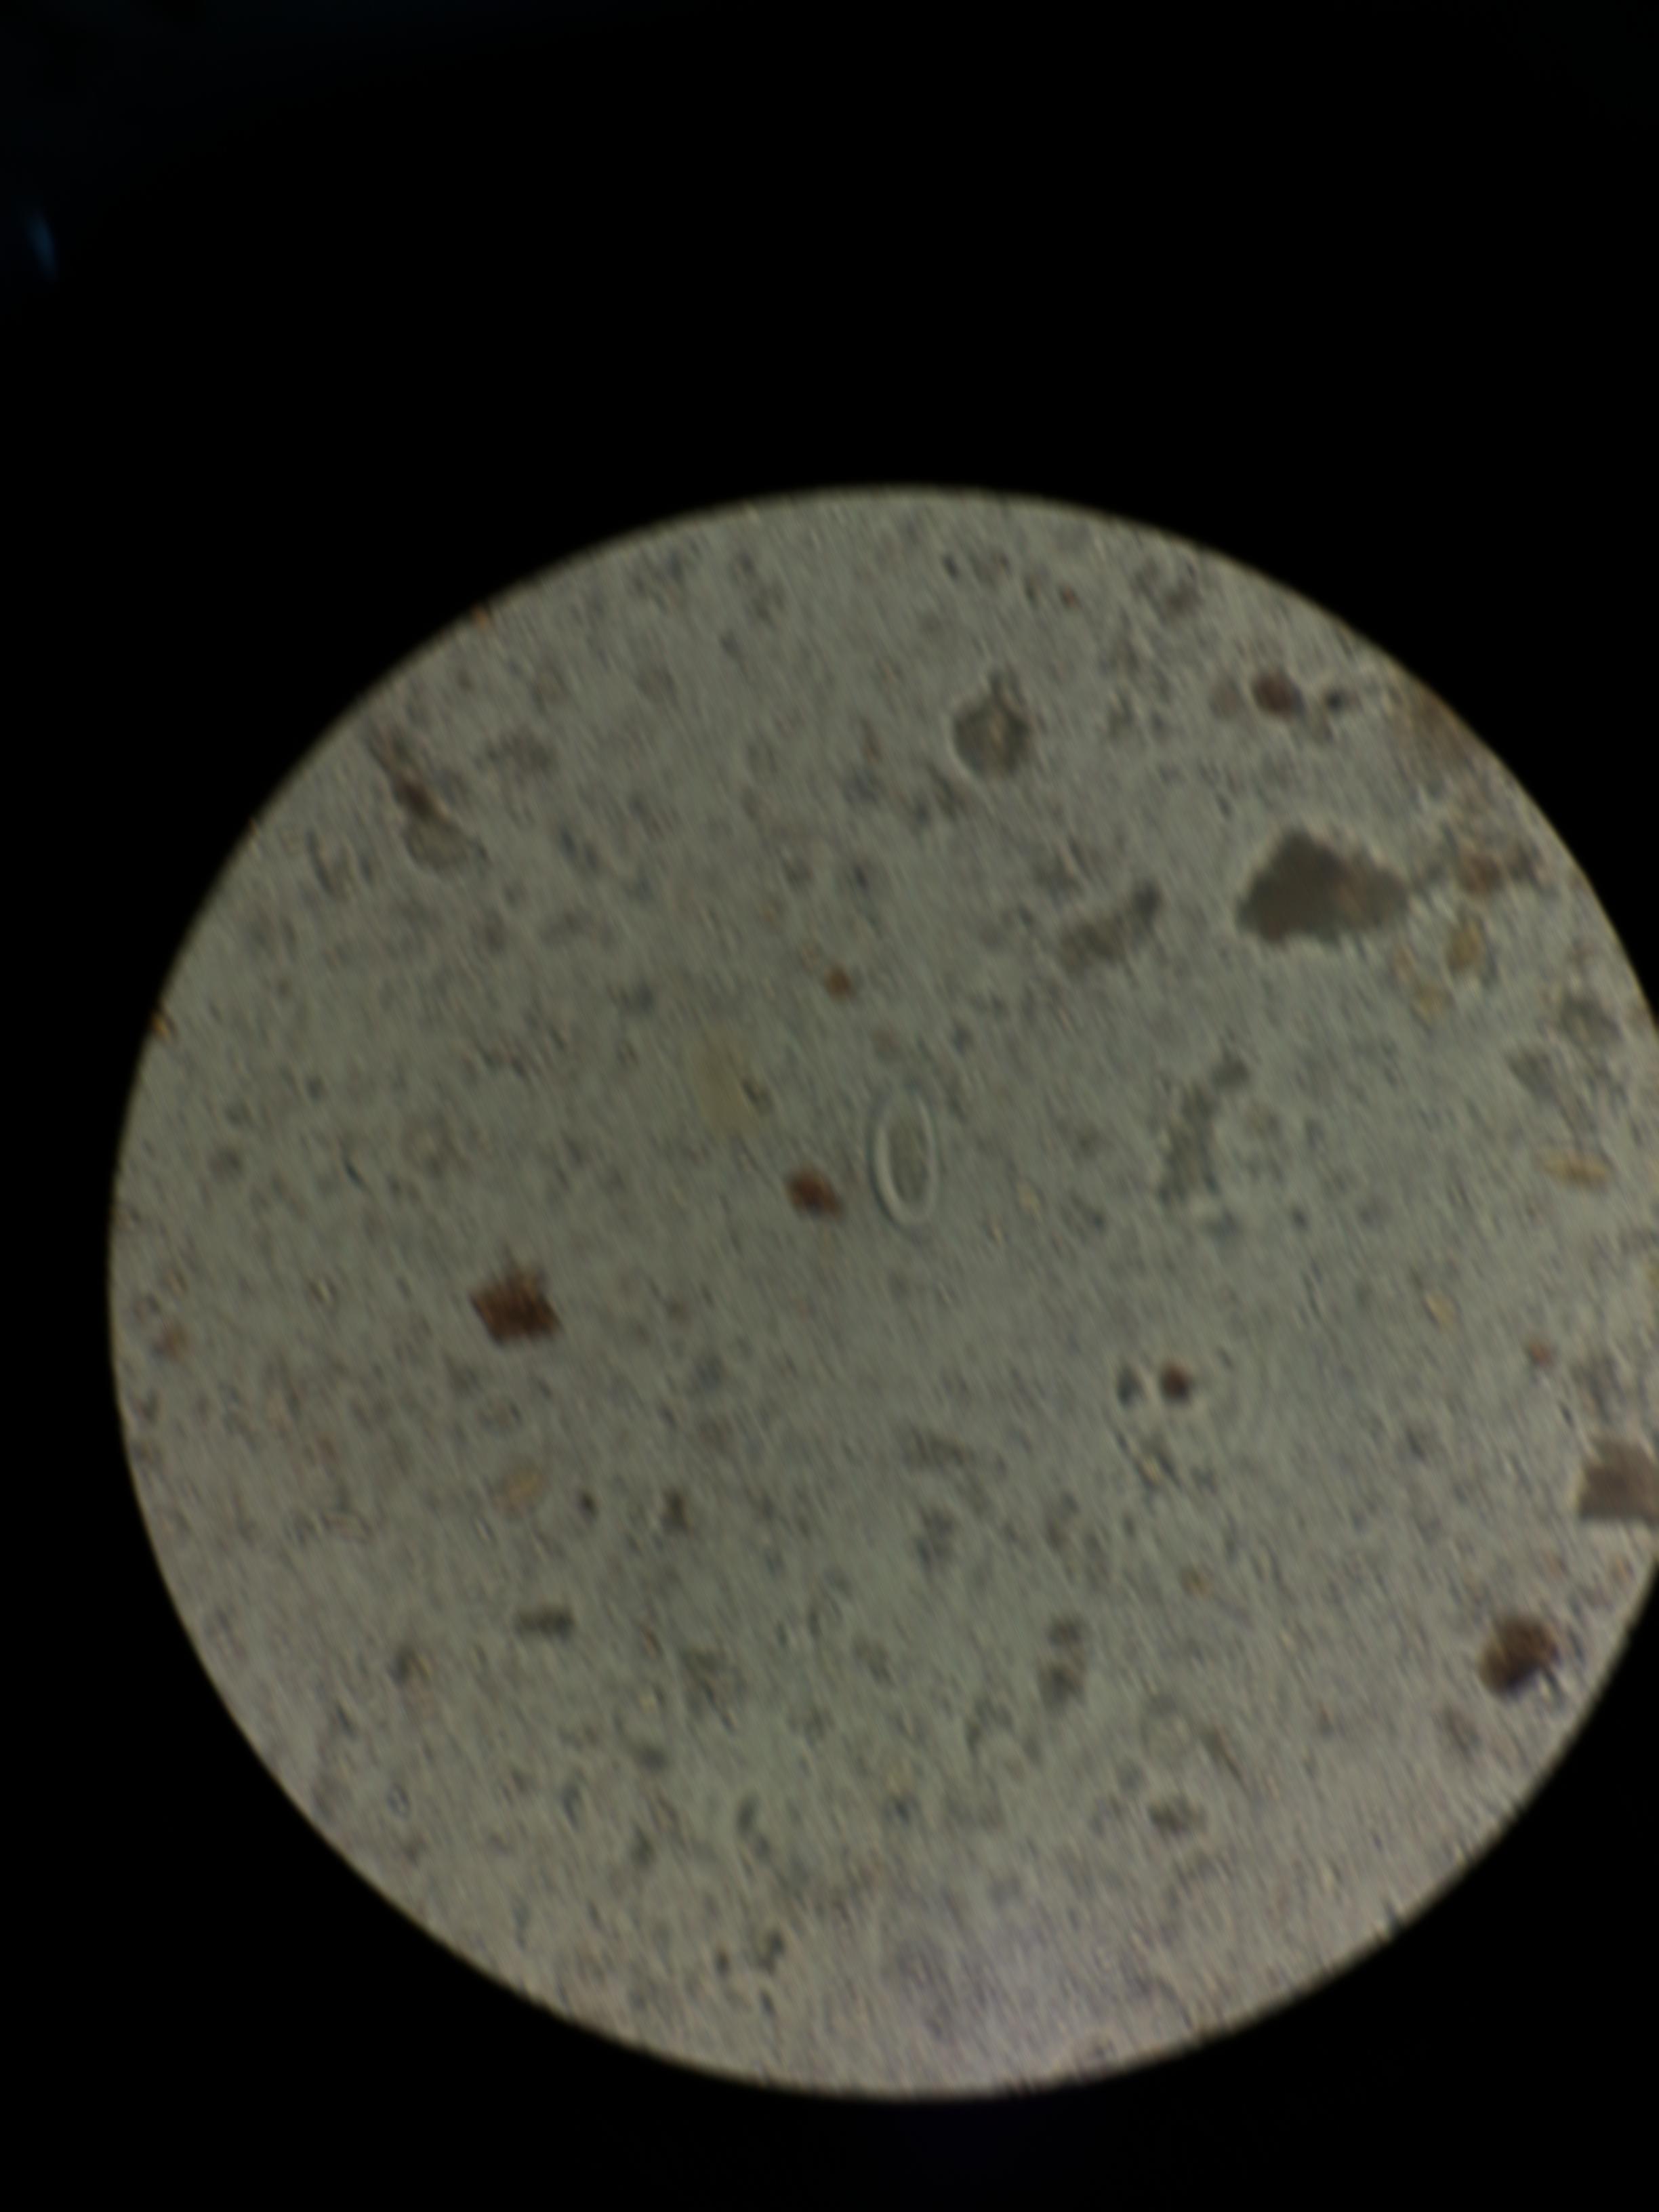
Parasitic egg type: Enterobius vermicularis